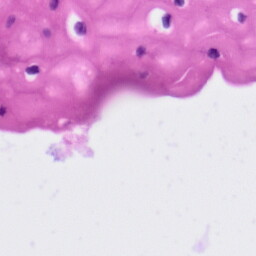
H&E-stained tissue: Tonsil